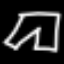
Label: pants